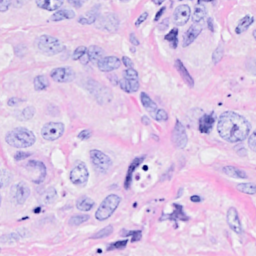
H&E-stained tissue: Breast